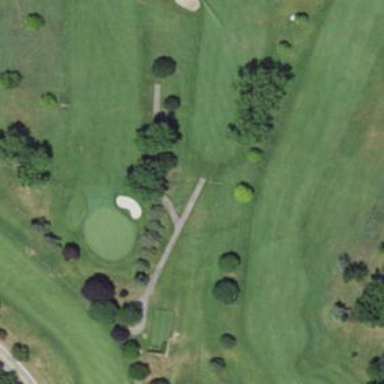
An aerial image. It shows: Golf fairway in the image.